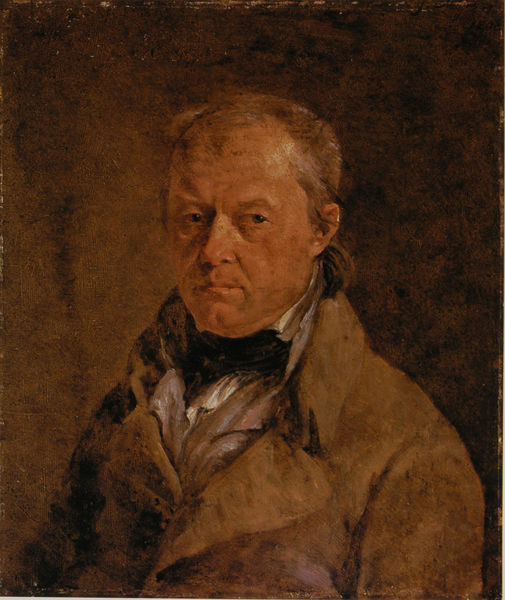
Titel: Bildnis des Professors Anton Drexl
Künstler: Johann Georg von Dillis
Institution: (Privatbesitz)
Schlagwörter: blau, dunkel, gemälde, kopf, mann, schatten, weiß, gelb, ocker, sitzen, braun, frankreich, frisur, haar, hintergrund, licht, mund, nase, ohr, orange, schwarz, stirn, blick, rot, schal, tuch, beige, malerei, alt, anzug, hemd, jacke, arm, augen, barock, falten, gesicht, inkarnat, kragen, bildnis, herr, portrait, porträt, öl, haare, halbfigur, mantel, brustbild, frontal, kinn, locke, ohren, rosa, deutschland, kahl, zopf, reflexe, dichter, ernst, grübchen, streng, büste, glatze, halstuch, maler, ölfarbe, fleige, fliege, selbstporträt, jacket, weste, dünn, spitzweg, corinth, münchen, künstler, bürgertum, fürst, halbglatze, flecken, selbstportrait, stirnglatze, halbprofil, runzeln, wams, tonig, rötlich, fleckig, reflex, brau, aufschlag, rottöne, harre, forschend, duster, dunkell, kamelhaar, kurzes haar, lichrpunkt, älterer herr, mendel, mantel#, kruzes haar, lurzes haat, haarte, #augen